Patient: sex F, age 69
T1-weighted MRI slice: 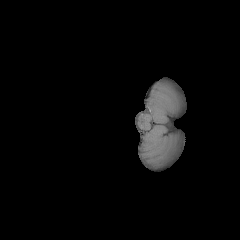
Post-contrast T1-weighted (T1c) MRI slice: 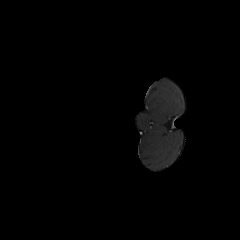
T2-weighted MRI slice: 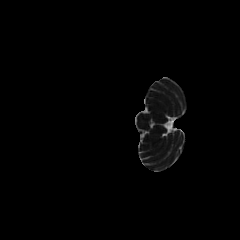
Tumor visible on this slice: no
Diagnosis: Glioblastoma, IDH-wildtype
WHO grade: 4